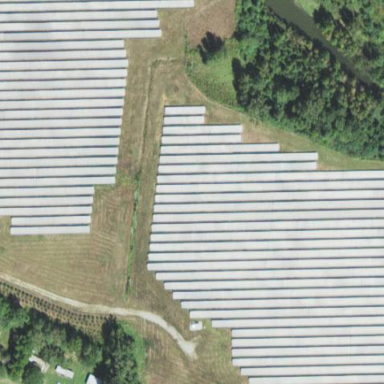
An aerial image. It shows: Solar power plant utilizing photovoltaic technology.